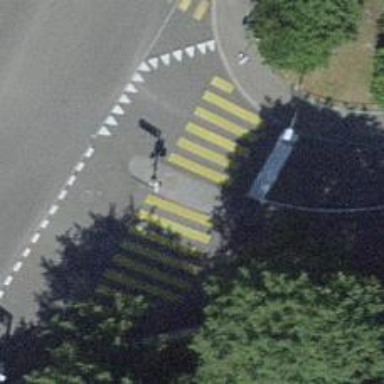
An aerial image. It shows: Crossing with traffic signals and pedestrian island.